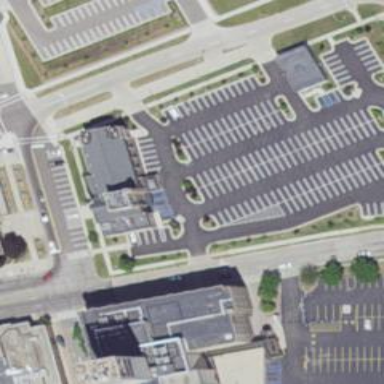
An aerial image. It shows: Parking area with surface.